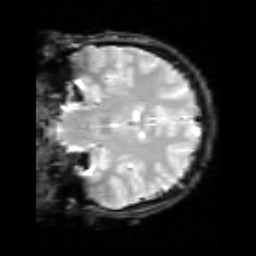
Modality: inplaneT2
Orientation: coronal
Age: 19
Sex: female